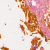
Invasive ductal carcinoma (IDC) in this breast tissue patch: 0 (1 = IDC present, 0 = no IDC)